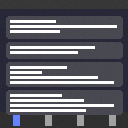
Screen state: on